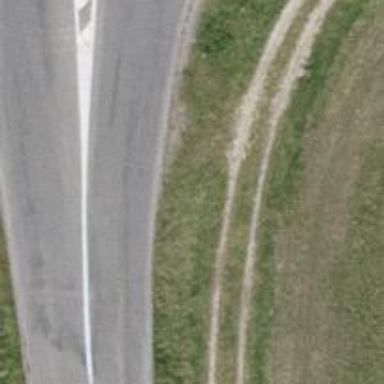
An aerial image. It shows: Well-maintained track road with grade 1 tracktype.